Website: home-depot
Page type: review-order
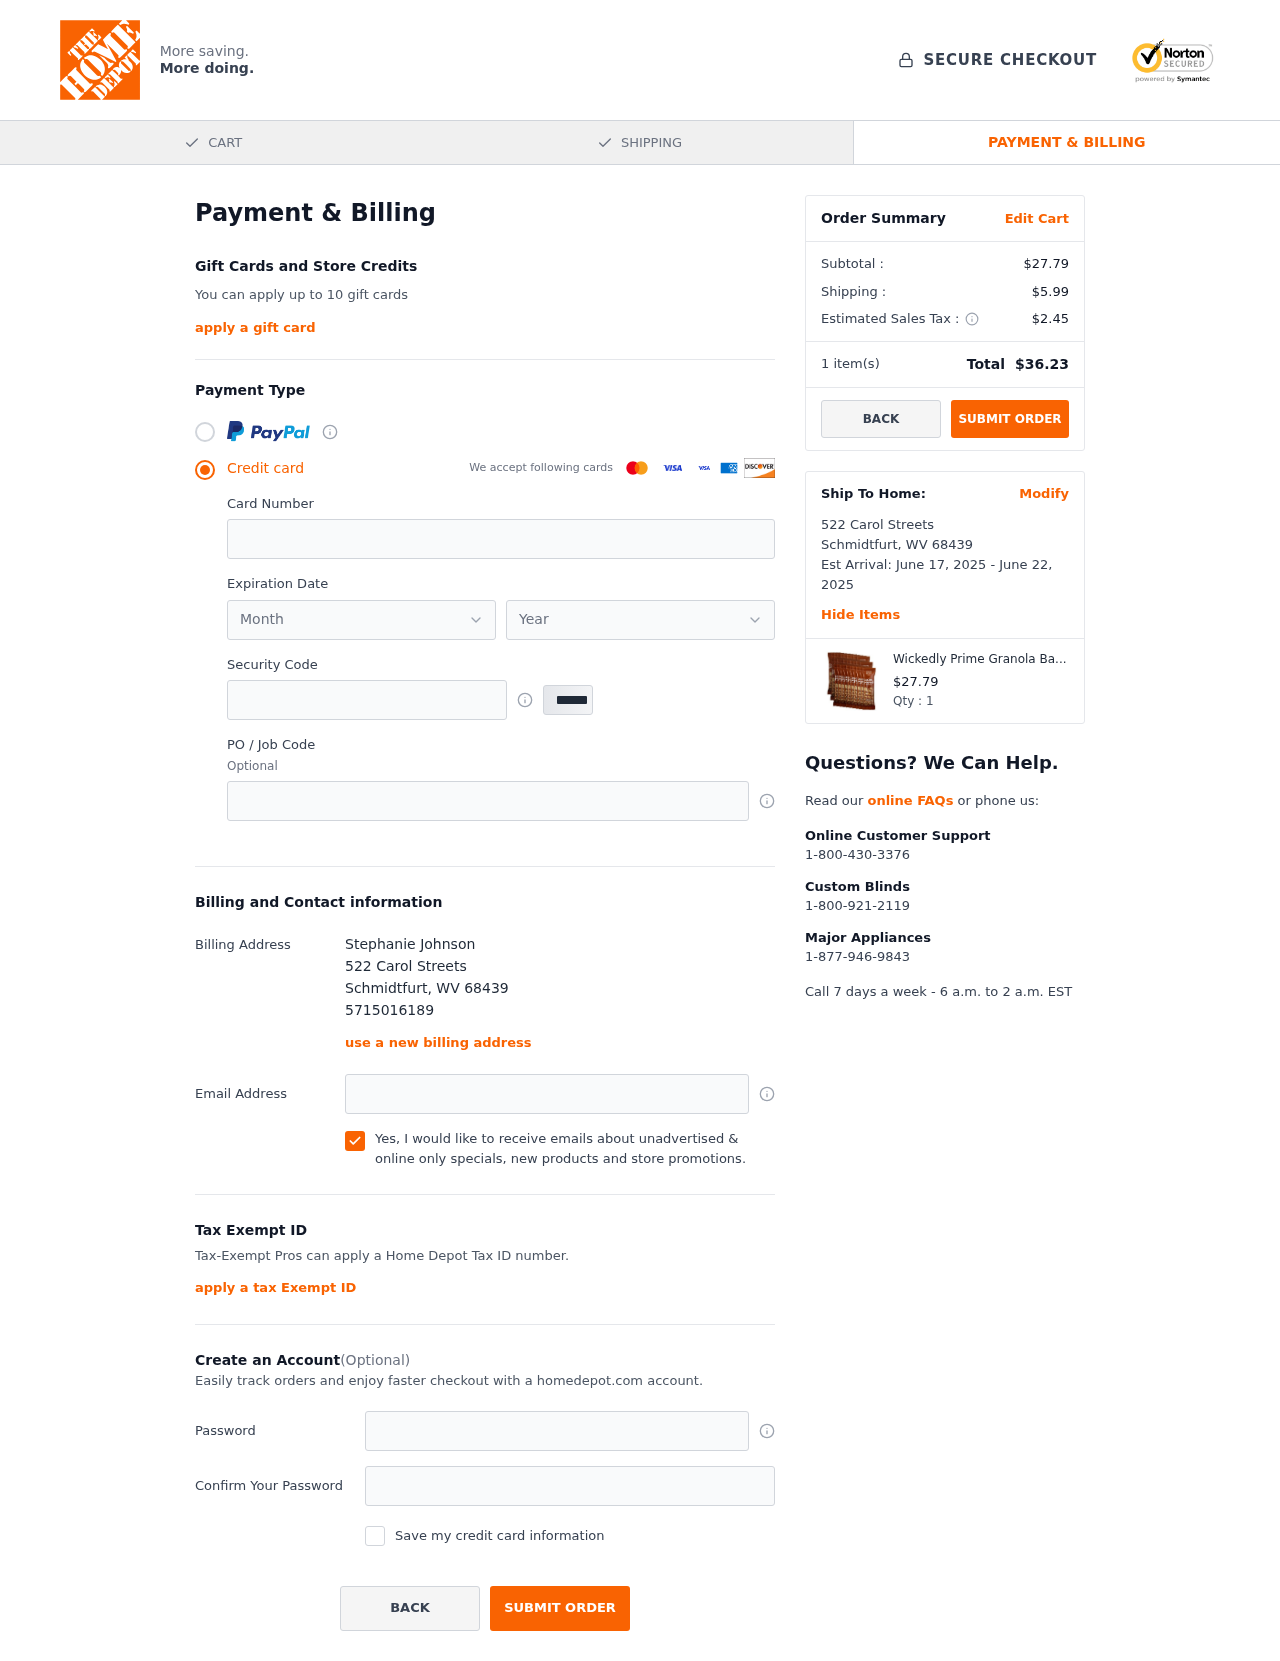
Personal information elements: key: PII_CARD_EXPIRY_MONTH
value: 03
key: PII_CARD_EXPIRY_YEAR
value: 29
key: PII_CITY
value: Schmidtfurt
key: PII_FULLNAME
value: Stephanie Johnson
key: PII_PHONE
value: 5715016189
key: PII_POSTCODE
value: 68439
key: PII_STATE_ABBR
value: WV
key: PII_STREET
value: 522 Carol Streets
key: PII_CARD_NUMBER
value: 3752 2362 2614 373
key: PII_CARD_CVV
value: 9449
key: PII_JOB_CODE
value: JOB-8791
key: PII_EMAIL
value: stephanie_johnson@hotmail.com
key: PII_POSTCODE_FULL
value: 68439
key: PII_POSTCODE_NUMERIC
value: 68439
Product elements: key: PRODUCT1_NAME
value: Wickedly Prime Granola Bar, Cocoa Peanut, 1.2 Ounce (Pack of 30)
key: PRODUCT1_PRICE
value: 27.79
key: PRODUCT1_QUANTITY
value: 1
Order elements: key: ORDER_SUBTOTAL
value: $27.79
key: ORDER_SHIPPING_COST
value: $5.99
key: ORDER_TAX
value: $2.45
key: ORDER_NUM_ITEMS
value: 1
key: ORDER_TOTAL
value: $36.23
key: ORDER_SHIPPING_DATE
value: June 17, 2025
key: ORDER_DELIVERY_DATE
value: June 22, 2025